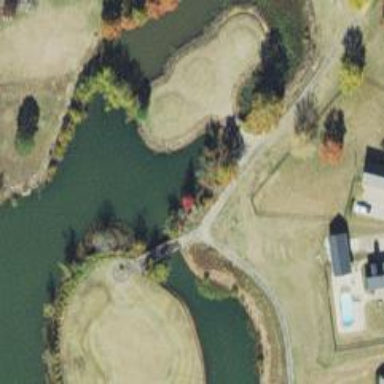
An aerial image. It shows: Path for both road and golf.